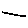
Label: line